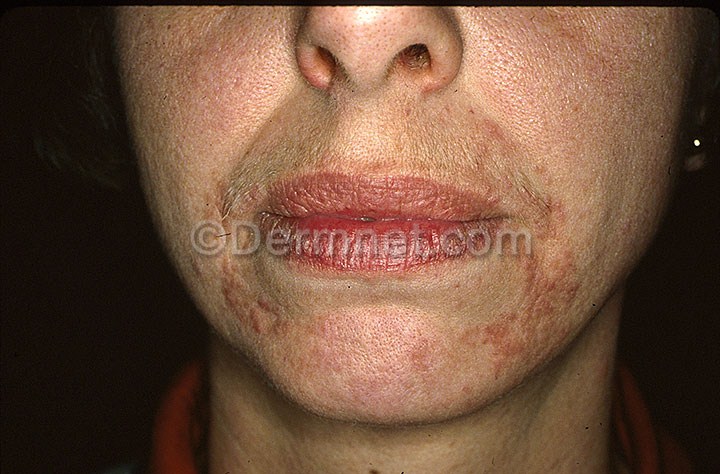
Disease: Acne and Rosacea Photos